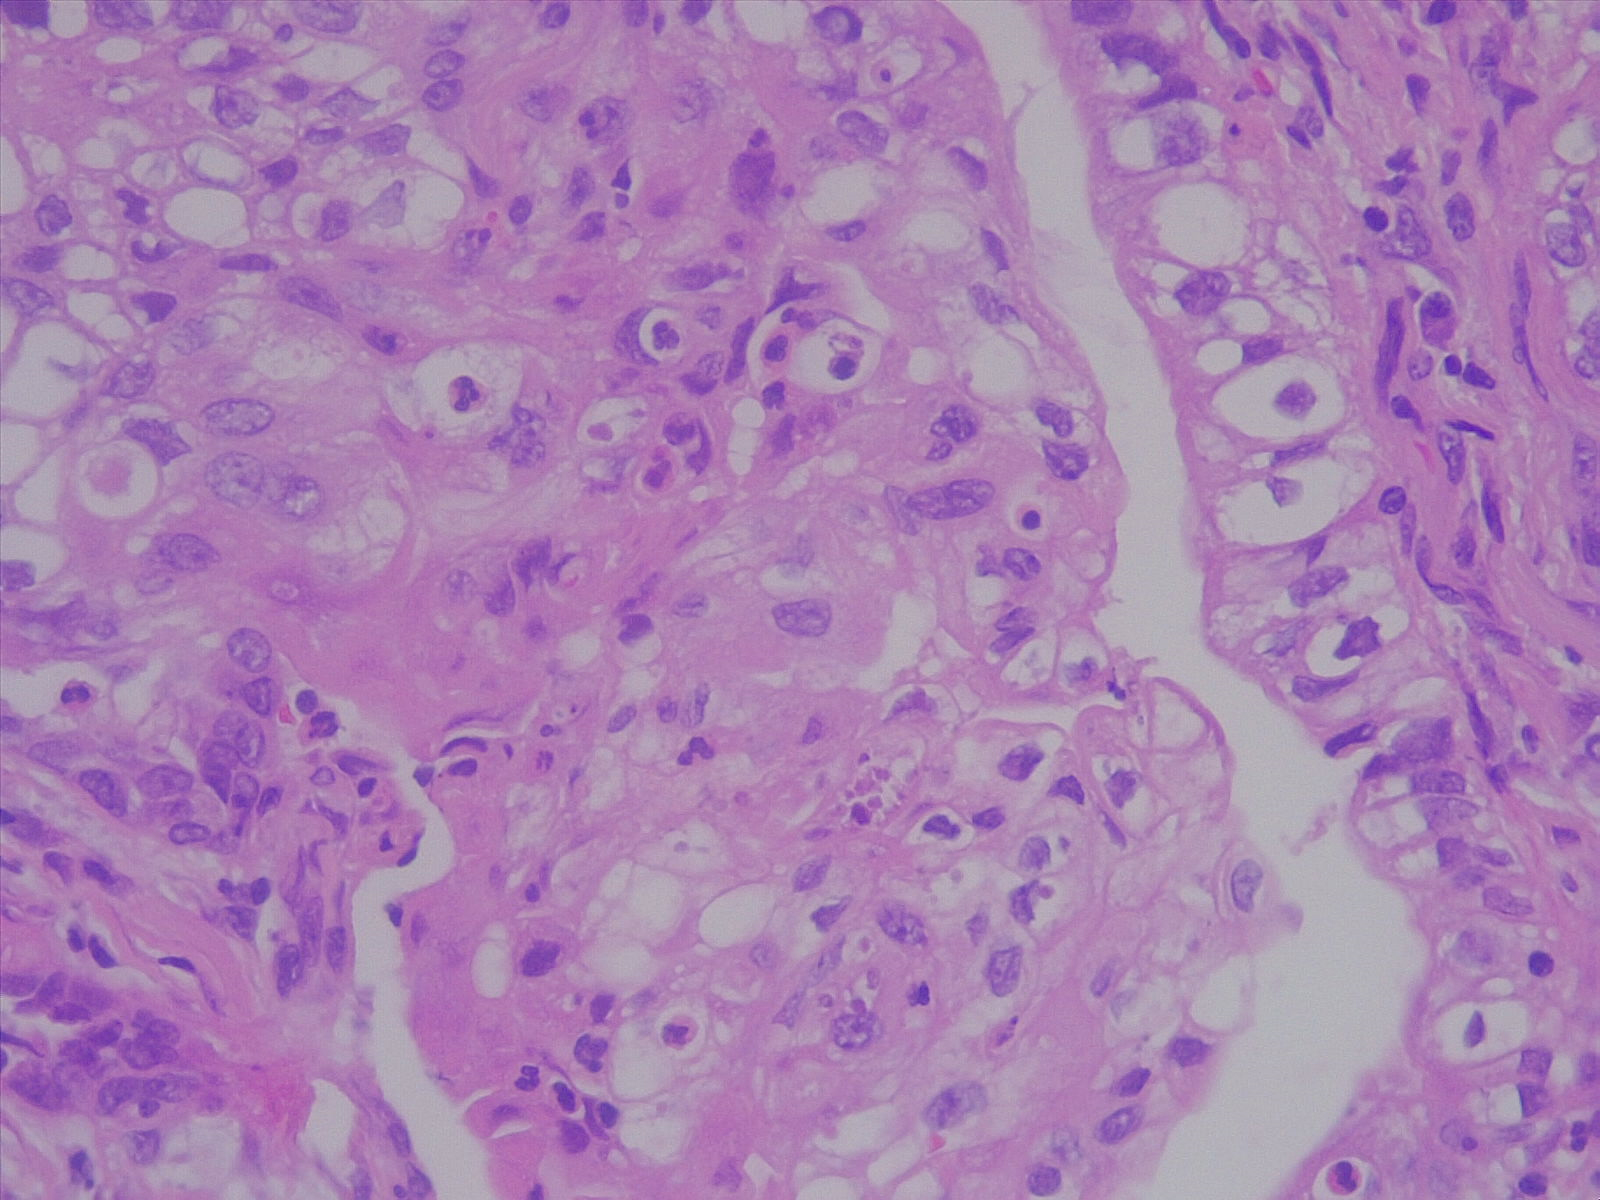
Label: lung adenocarcinoma, moderately differentiated